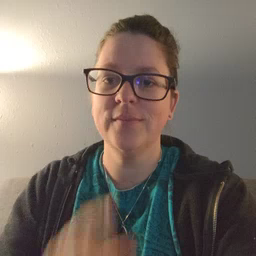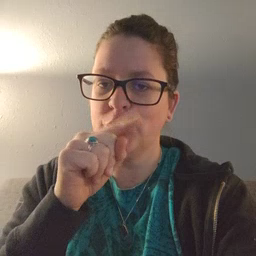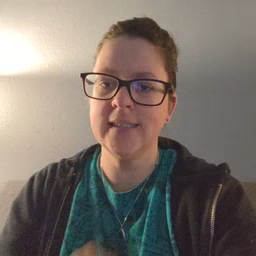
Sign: pretend